Question: I'm trying to do a simple dropdown menu in foundation with the following as a test just to get it on the page.
'''
<a data-dropdown="drop2" aria-controls="drop2" ariaexpanded="false">Has Content Dropdown</a>
<div id="drop2" data-dropdown-content class="f-dropdown content" aria-hidden="true" tabindex="-1">
<p>Some text that people will think is awesome! Some text that people will think is awesome! Some text that people will think is awesome!</p>
</div>
'''
I keep getting hit with the error 'TypeError: Cannot read property 'className' of undefined'. In the call stack, it shows 'foundation.js:195' at the top of the stack.

It looks to me like 'foundation.js' is not actually being loaded properly, but seeing as this is my first app using it I'm not entirely sure. Any ideas?
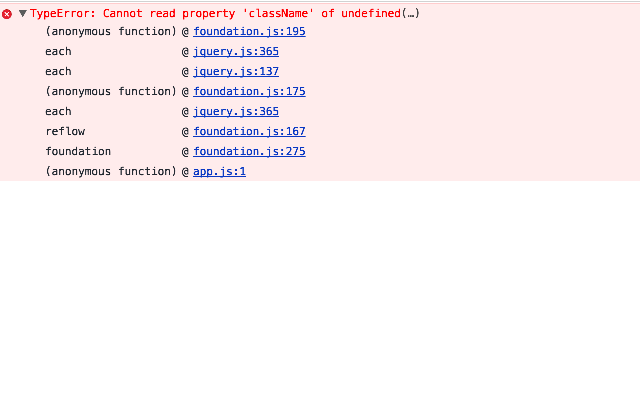
Answer: The issue you're facing appears to be due to a mismatch between the version of 'foundation.js' you're loading and the version of the tutorial which you're following.
If you're following a <URL> or a local copy.
The error you're seeing regarding the 'className' of an 'undefined' was being thrown by the following line in 'foundation.js' which exists in 'v6.0.0' onwards.
'''
var horizontalPosition = /float-(\S+)\s/.exec(this.$anchor[0].className);
'''
The '$anchor' in question is a jQuery object whose selector matched any element with a 'data-toggle' or 'data-open' matching the 'id' attribute of the dropdown content.
The API for dropdowns was different in prior versions, hence the mismatch and your error.
'''
$(document).foundation();
'''
'''
<script src="https://ajax.googleapis.com/ajax/libs/jquery/2.1.1/jquery.min.js"></script>
<link href="https://cdnjs.cloudflare.com/ajax/libs/foundation/5.5.3/css/foundation.css" rel="stylesheet" />
<a data-dropdown="drop2" aria-controls="drop2" aria-expanded="false">Has Content Dropdown</a>
<div id="drop2" data-dropdown-content class="f-dropdown content" aria-hidden="true" tabindex="-1">
<p>Some text that people will think is awesome! Some text that people will think is awesome! Some text that people will think is awesome!</p>
</div>
<script src="https://cdnjs.cloudflare.com/ajax/libs/foundation/5.5.3/js/foundation.min.js"></script>
<script src="https://cdnjs.cloudflare.com/ajax/libs/foundation/5.5.3/js/foundation/foundation.dropdown.js"></script>
'''